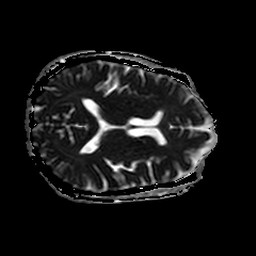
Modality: ADC
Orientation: axial
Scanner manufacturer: philips
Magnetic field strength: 3 T
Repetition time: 3.332 s
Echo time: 0.076 s